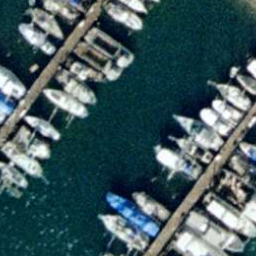
Label: harbor